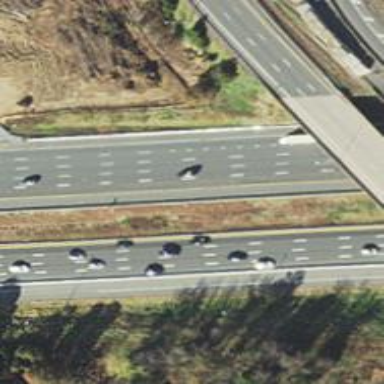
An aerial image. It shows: Motorway junction.